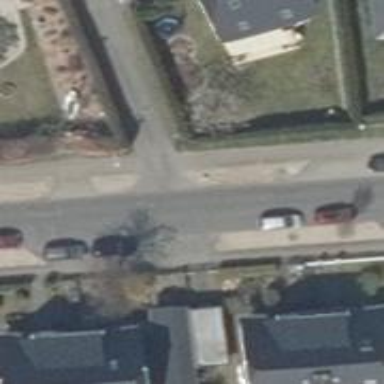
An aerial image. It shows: Residential road.